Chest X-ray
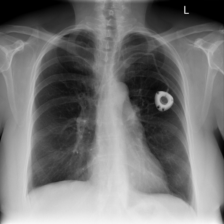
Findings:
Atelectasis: negative
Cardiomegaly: negative
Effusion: negative
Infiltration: negative
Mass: negative
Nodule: positive
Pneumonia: negative
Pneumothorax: negative
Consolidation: negative
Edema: negative
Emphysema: negative
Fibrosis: negative
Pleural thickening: negative
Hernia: negative